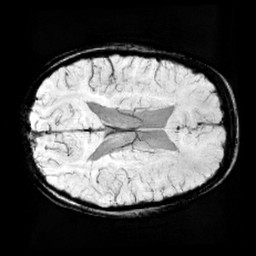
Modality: minIP
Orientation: axial
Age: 10
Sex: male
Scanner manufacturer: siemens
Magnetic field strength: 3 T
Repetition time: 0.027 s
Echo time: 0.02 s